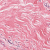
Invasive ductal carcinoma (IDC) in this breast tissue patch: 0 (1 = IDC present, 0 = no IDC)